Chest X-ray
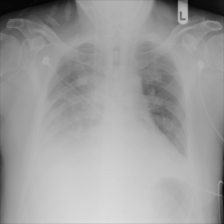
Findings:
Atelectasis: negative
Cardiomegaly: negative
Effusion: positive
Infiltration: negative
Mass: negative
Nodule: negative
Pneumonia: negative
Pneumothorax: negative
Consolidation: negative
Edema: negative
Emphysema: negative
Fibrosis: negative
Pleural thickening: negative
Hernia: negative